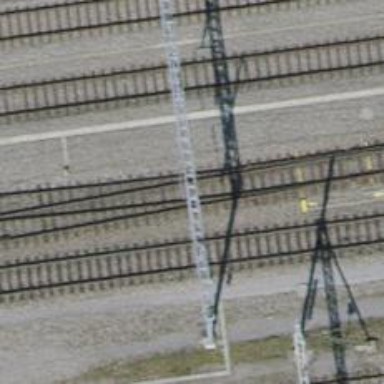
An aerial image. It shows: Solitary milestone along the railway.